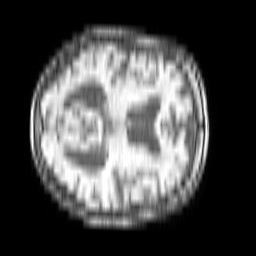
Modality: T1w
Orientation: axial
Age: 62
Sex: female
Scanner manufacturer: philips
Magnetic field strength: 1.5 T
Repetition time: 0.1844 s
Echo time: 0.001842 s